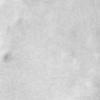
Label: no_change